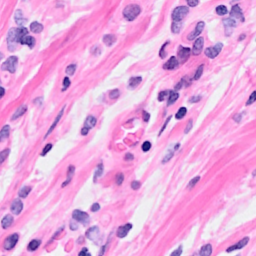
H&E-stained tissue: Breast